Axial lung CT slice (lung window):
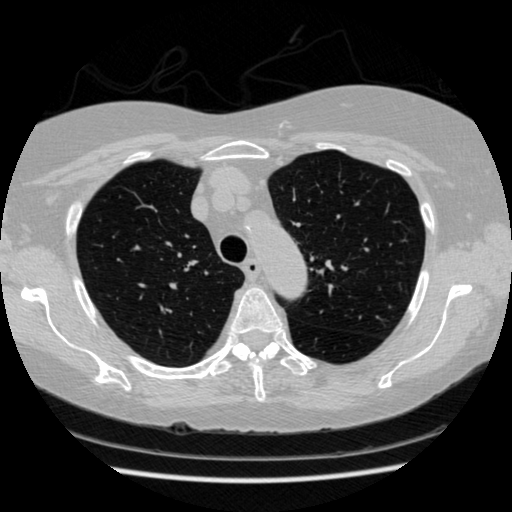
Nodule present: no